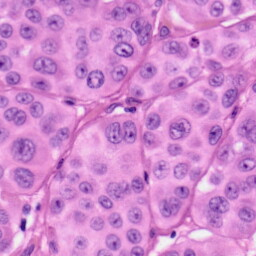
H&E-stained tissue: Skin